Question: Overloading 'clear()' with a function is easy. But how to access the workspace of the upstream function (from which 'clear' was called) to clear the workspace? 'builtin('clear')' will only clear the workspace of the overloaded function.
'''
function ret = someFun(a,b)
ret = a + b;
clear
ret = 1;
end
function clear()
persistent boring
if isempty(boring), boring = 0; end
boring = boring + 1;
builtin('clear')
end
'''
Screenshot: workspace of the upstream function after calling the overloaded 'clear' function

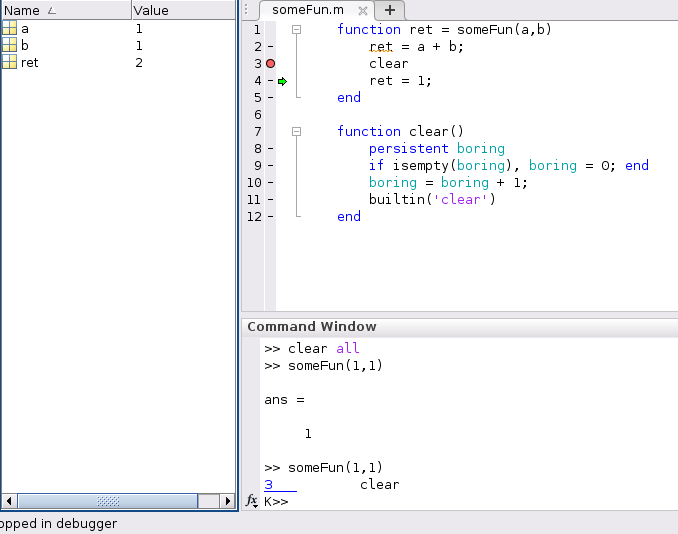
Answer: Use <URL> with the ''caller'' option. That is, replace your line
> 'builtin('clear')'
by
'''
evalin('caller', 'builtin(''clear'')')
'''
This will .
Should you want want to , use the ''base'' option:
'''
evalin('base', 'builtin(''clear'')')
'''